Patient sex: M
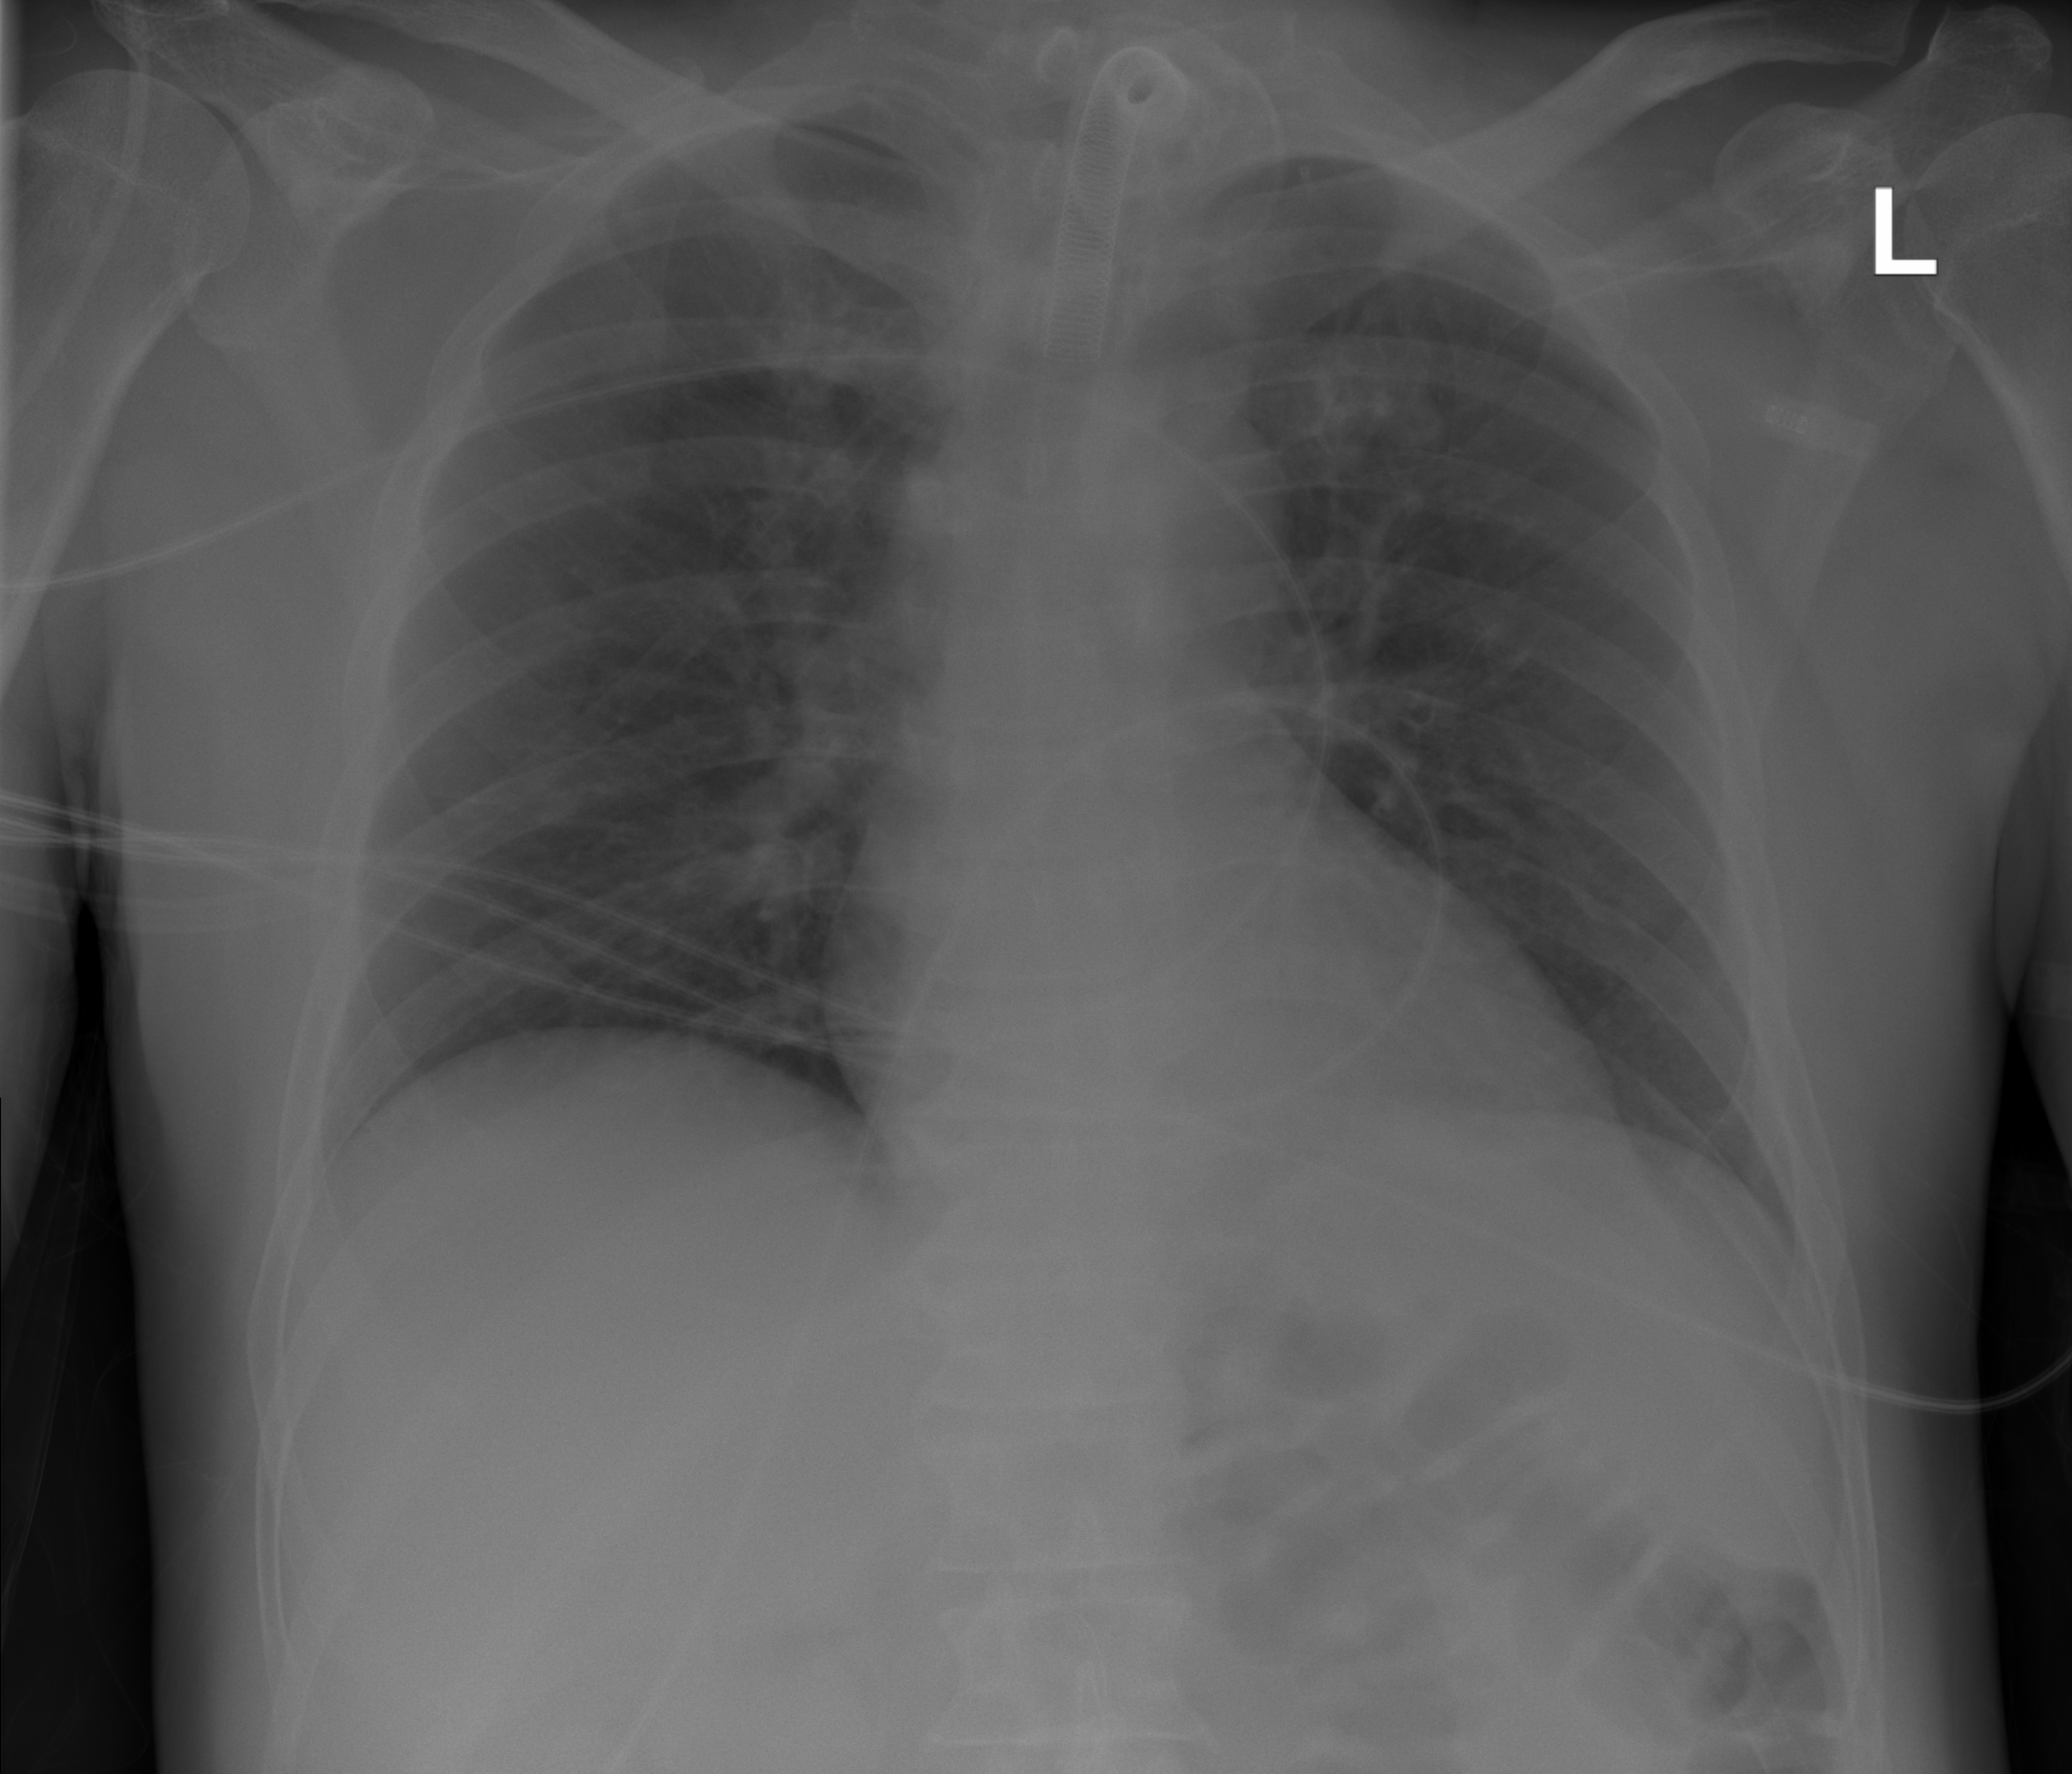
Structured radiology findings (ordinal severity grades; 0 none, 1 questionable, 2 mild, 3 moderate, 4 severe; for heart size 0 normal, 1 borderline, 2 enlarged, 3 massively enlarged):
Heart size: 0
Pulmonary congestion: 0
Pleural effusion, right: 0
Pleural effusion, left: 0
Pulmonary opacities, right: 1
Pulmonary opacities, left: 0
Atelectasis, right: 0
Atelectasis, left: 1